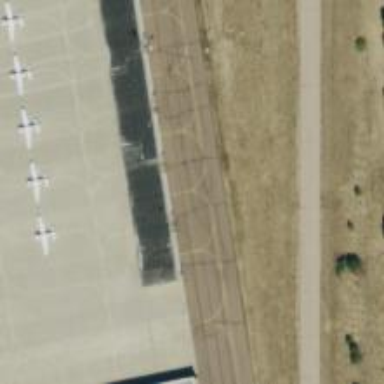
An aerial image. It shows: Image of taxiway at airport.